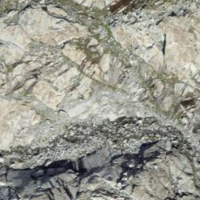
EUNIS habitat code: 49
Species observed at this site:
Micranthes stellaris
Tussilago farfara